Question: I have developed a windows phone app.When the phone background is set to black,the UI of my app looks good,but if its changed to white,UI becomes very dirty.How can I solve this problem
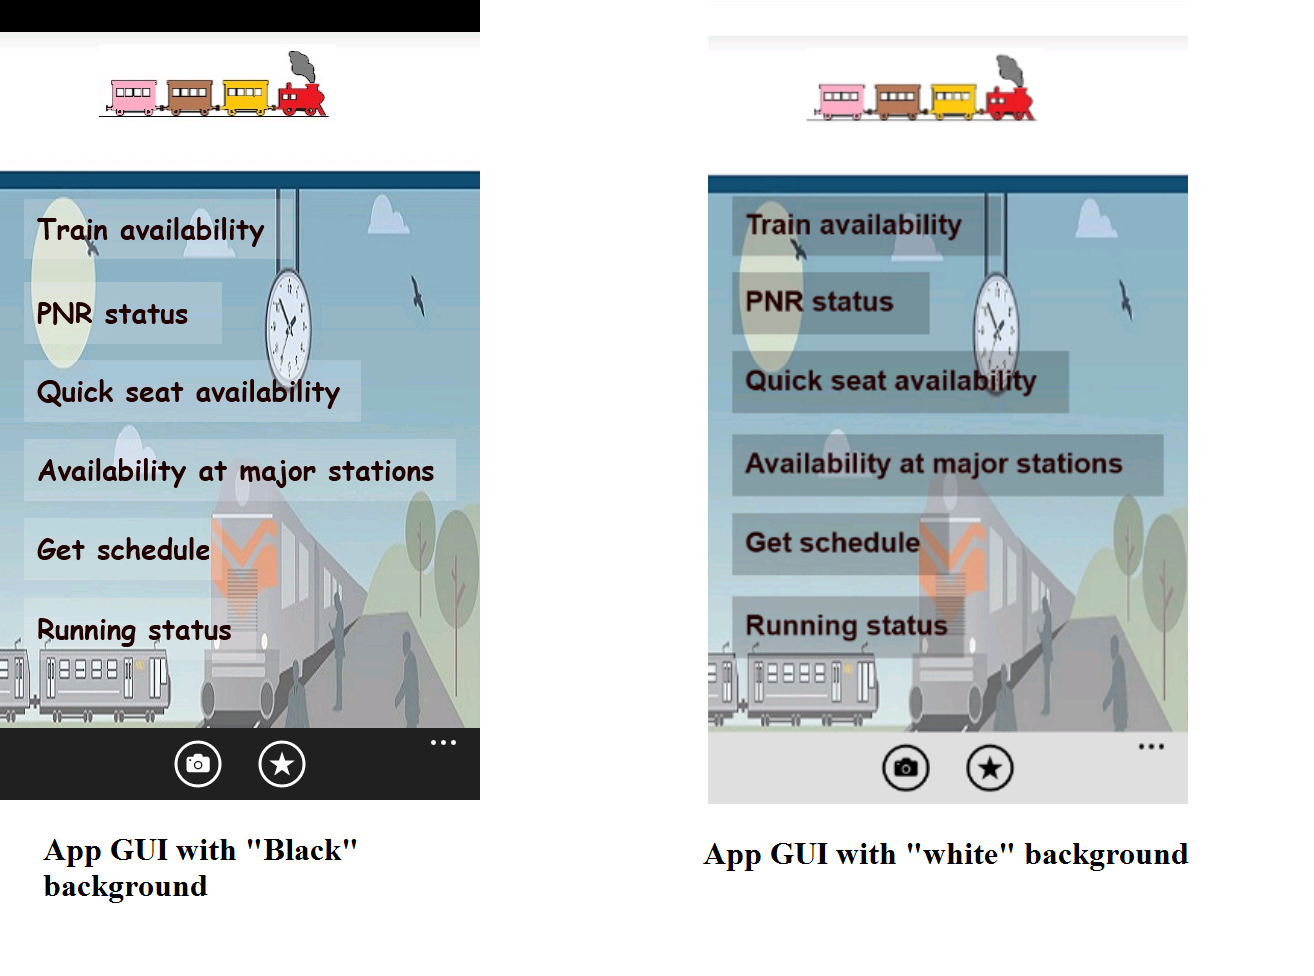
Answer: If you only want to use "black" background you should check out WP ThemeManager by Jeff Wilcox
It's available as a NuGet package "PhoneThemeManager" <URL>